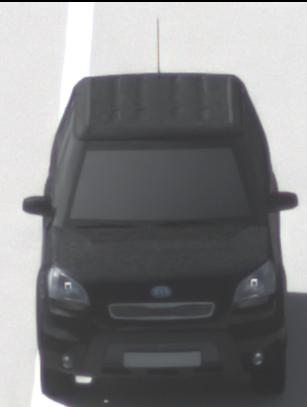
Make: KIA
Model: Soul 1.6
Detailed model: Soul (AM)
Model produced from: 2009/02
Model produced until: 2009/11
Doors: 5
Color: black
Road condition: dry road
Daytime: morning or afternoon
Contrast: low contrast